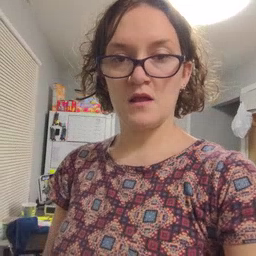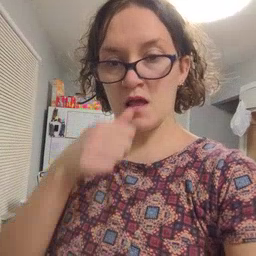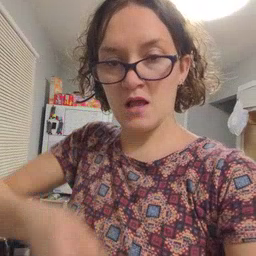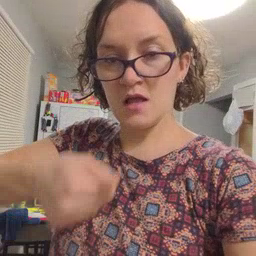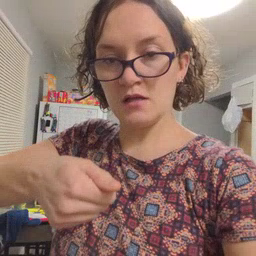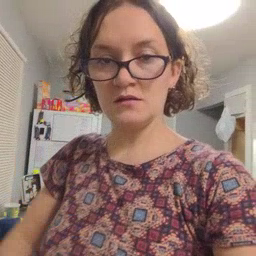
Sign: hide